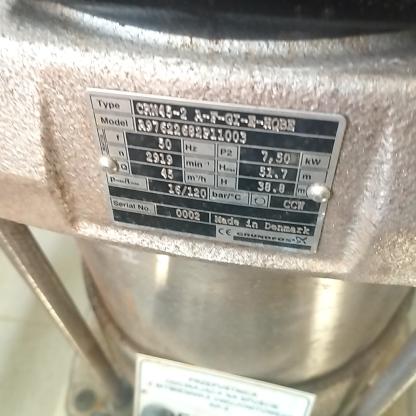
Klasa: tabliczka-znamionowa